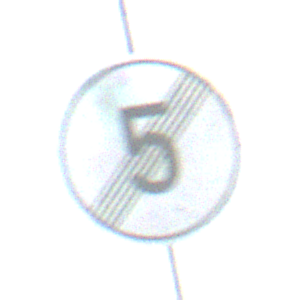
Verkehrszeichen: EndeGeschwindigkeit5
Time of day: SunriseSunset
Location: Outdoor (Nature)
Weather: PartlyCloudy
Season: NotSpecified
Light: Natural